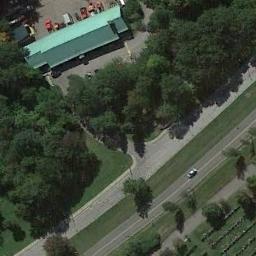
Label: freeway